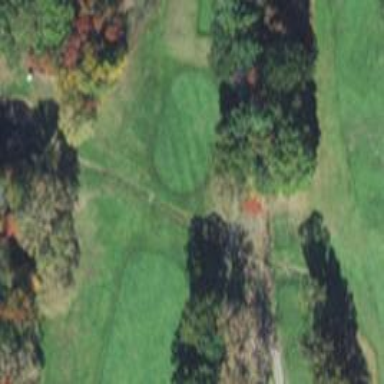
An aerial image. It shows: Well-maintained path in golf course.